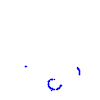
Particle: proton